Question: What I want to do here is set it so that if 'top3ArrayForSection.count-1 < 1', set the '_results' bool value of to NO, and so on. What's happening instead, is that '_results' is set to NO or YES for the entire table overall, so that I end up with a result like this:

When only the "xperia Z3 compact unlocked" section should say "no items found etc." because it has no cells, the other sections cells shouldn't.
'''
- (NSInteger)tableView:(UITableView *)tableView numberOfRowsInSection:(NSInteger)section
{
NSDictionary *currentSectionDictionary = _matchCenterArray[section];
NSArray *top3ArrayForSection = currentSectionDictionary[@"Top 3"];
if (top3ArrayForSection.count-1 < 1){
_results = NO;
_rowCount = 1;
}
else if(top3ArrayForSection.count-1 >= 1){
_results = YES;
_rowCount = top3ArrayForSection.count-1;
}
return _rowCount;
}
// Cell layout
- (UITableViewCell *)tableView:(UITableView *)tableView cellForRowAtIndexPath:(NSIndexPath *)indexPath
{
// Initialize cell
static NSString *CellIdentifier = @"Cell";
UITableViewCell *cell = [tableView dequeueReusableCellWithIdentifier:CellIdentifier];
if (!cell) {
// if no cell could be dequeued create a new one
cell = [[UITableViewCell alloc] initWithStyle:UITableViewCellStyleSubtitle reuseIdentifier:CellIdentifier];
}
// No cell seperators = clean design
tableView.separatorColor = [UIColor clearColor];
if (_results == NO) {
// title of the item
cell.textLabel.text = @"No items found, but we'll keep a lookout for you!";
cell.textLabel.font = [UIFont boldSystemFontOfSize:12];
}
else if (_results == YES) {
// title of the item
cell.textLabel.text = _matchCenterArray[indexPath.section][@"Top 3"][indexPath.row+1][@"Title"];
cell.textLabel.font = [UIFont boldSystemFontOfSize:14];
// price of the item
cell.detailTextLabel.text = [NSString stringWithFormat:@"$%@", _matchCenterArray[indexPath.section][@"Top 3"][indexPath.row+1][@"Price"]];
cell.detailTextLabel.textColor = [UIColor colorWithRed:0/255.0f green:127/255.0f blue:31/255.0f alpha:1.0f];
// image of the item
NSData *imageData = [NSData dataWithContentsOfURL:[NSURL URLWithString:_matchCenterArray[indexPath.section][@"Top 3"][indexPath.row+1][@"Image URL"]]];
[[cell imageView] setImage:[UIImage imageWithData:imageData]];
}
return cell;
}
'''
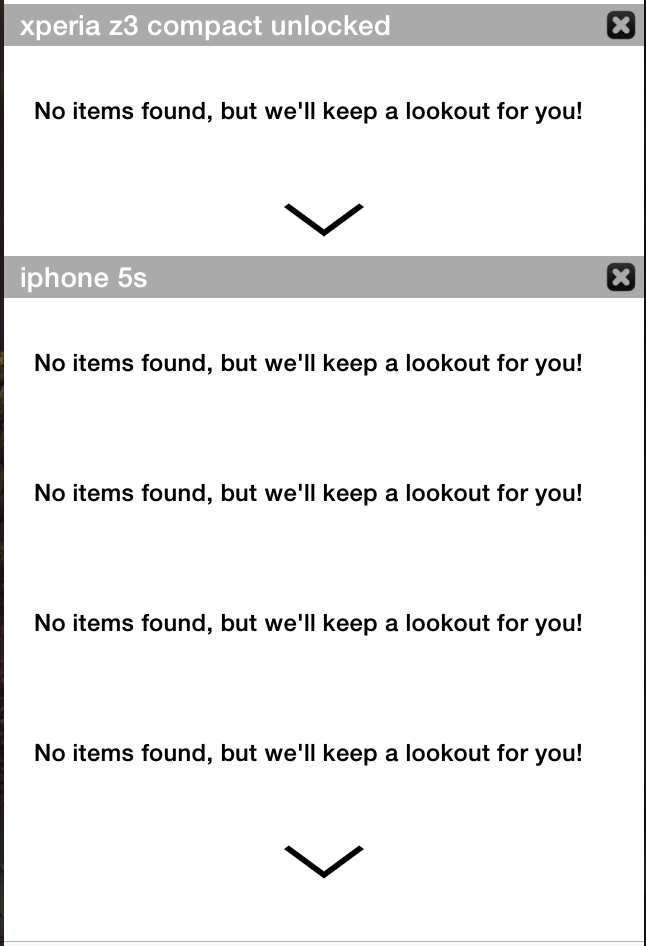
Answer: Your instance variable '_results' is one-dimensional. You could replace it with an 'NSArray' and store the values individually, or you could change the logic in your code as such:
'''
- (NSInteger)tableView:(UITableView *)tableView numberOfRowsInSection:(NSInteger)section
{
NSDictionary *currentSectionDictionary = _matchCenterArray[section];
NSArray *top3ArrayForSection = currentSectionDictionary[@"Top 3"];
return (top3ArrayForSection.count-1 < 1) ? 1 : top3ArrayForSection.count-1;
}
// Cell layout
- (UITableViewCell *)tableView:(UITableView *)tableView cellForRowAtIndexPath:(NSIndexPath *)indexPath
{
// Initialize cell
static NSString *CellIdentifier = @"Cell";
UITableViewCell *cell = [tableView dequeueReusableCellWithIdentifier:CellIdentifier];
if (!cell) {
// if no cell could be dequeued create a new one
cell = [[UITableViewCell alloc] initWithStyle:UITableViewCellStyleSubtitle reuseIdentifier:CellIdentifier];
}
// No cell seperators = clean design
tableView.separatorColor = [UIColor clearColor];
NSDictionary *currentSectionDictionary = _matchCenterArray[indexPath.section];
NSArray *top3ArrayForSection = currentSectionDictionary[@"Top 3"];
if (top3ArrayForSection.count-1 < 1) {
// title of the item
cell.textLabel.text = @"No items found, but we'll keep a lookout for you!";
cell.textLabel.font = [UIFont boldSystemFontOfSize:12];
}
else {
// title of the item
cell.textLabel.text = _matchCenterArray[indexPath.section][@"Top 3"][indexPath.row+1][@"Title"];
cell.textLabel.font = [UIFont boldSystemFontOfSize:14];
// price of the item
cell.detailTextLabel.text = [NSString stringWithFormat:@"$%@", _matchCenterArray[indexPath.section][@"Top 3"][indexPath.row+1][@"Price"]];
cell.detailTextLabel.textColor = [UIColor colorWithRed:0/255.0f green:127/255.0f blue:31/255.0f alpha:1.0f];
// image of the item
NSData *imageData = [NSData dataWithContentsOfURL:[NSURL URLWithString:_matchCenterArray[indexPath.section][@"Top 3"][indexPath.row+1][@"Image URL"]]];
[[cell imageView] setImage:[UIImage imageWithData:imageData]];
}
return cell;
}
'''